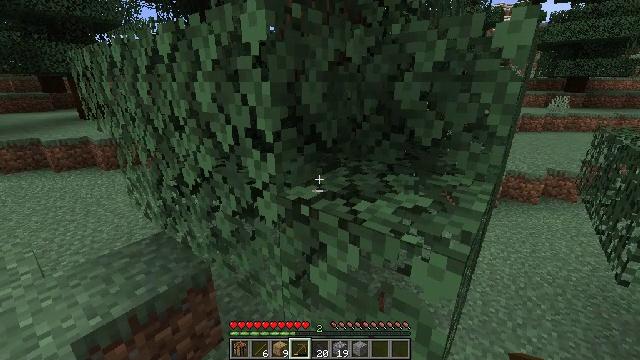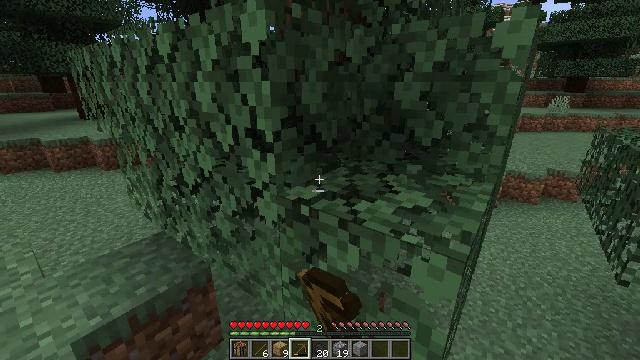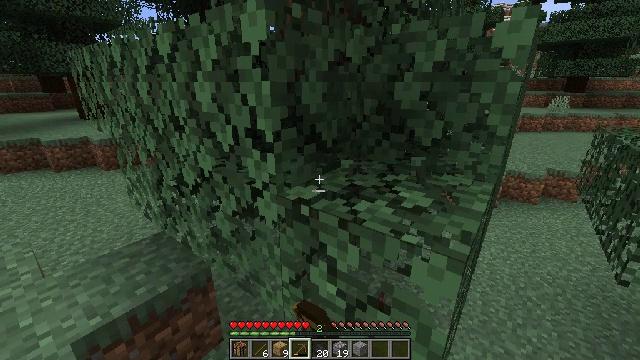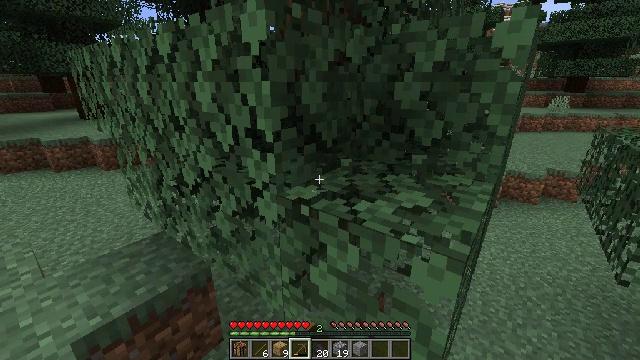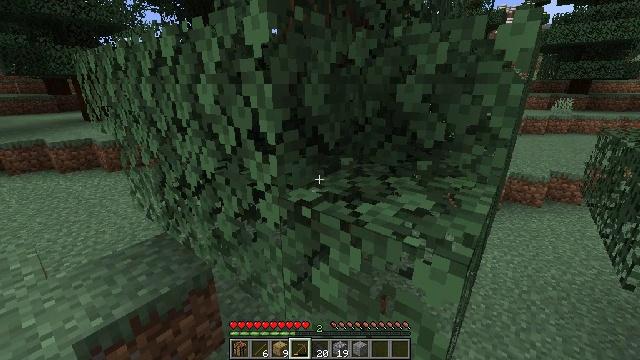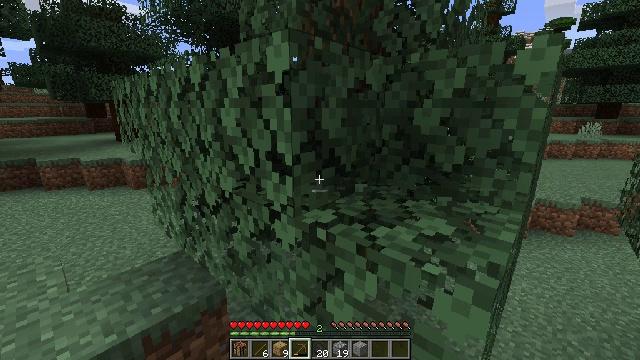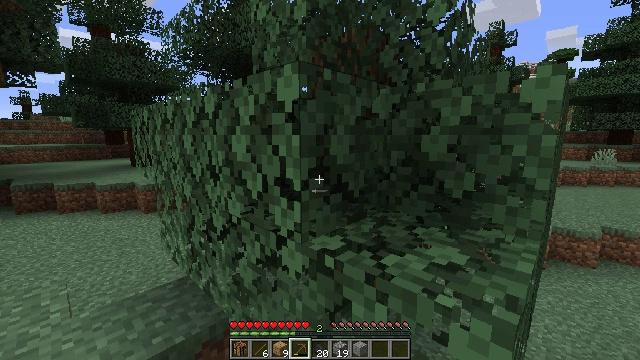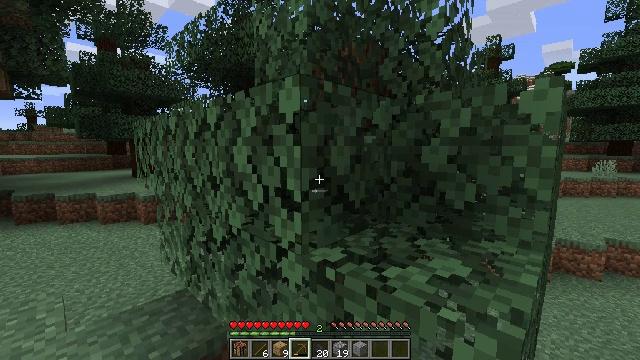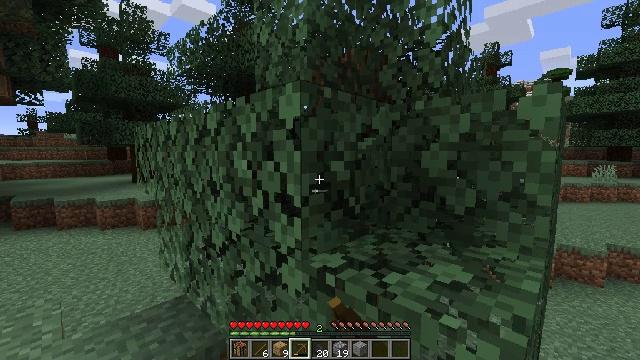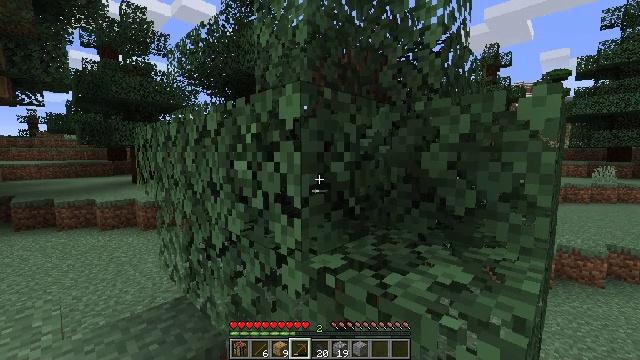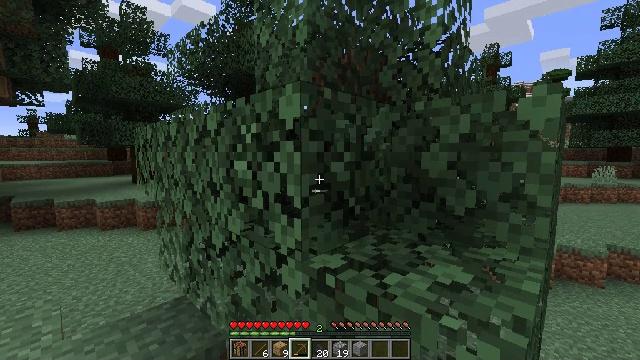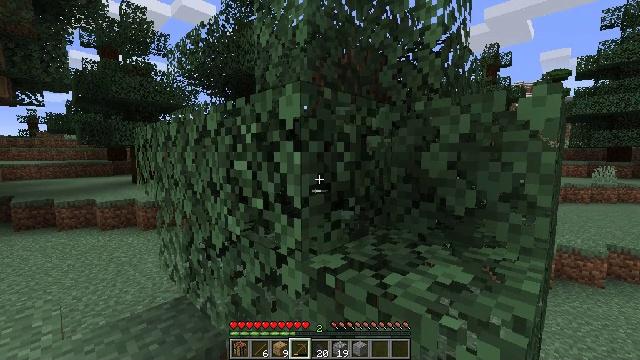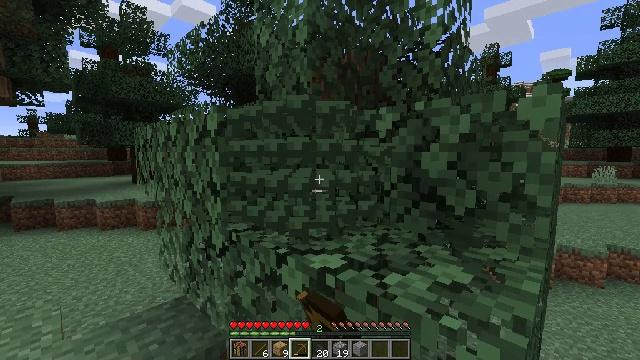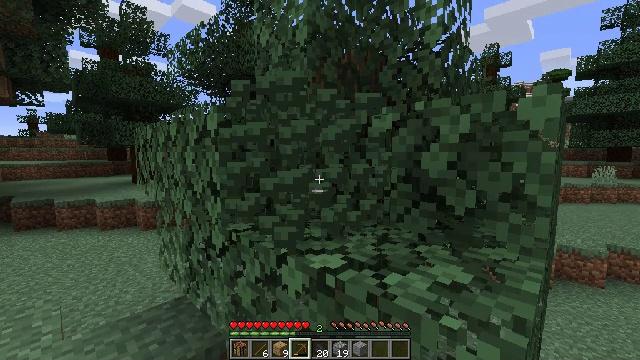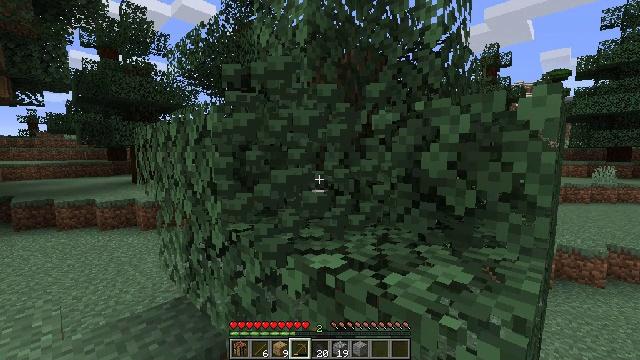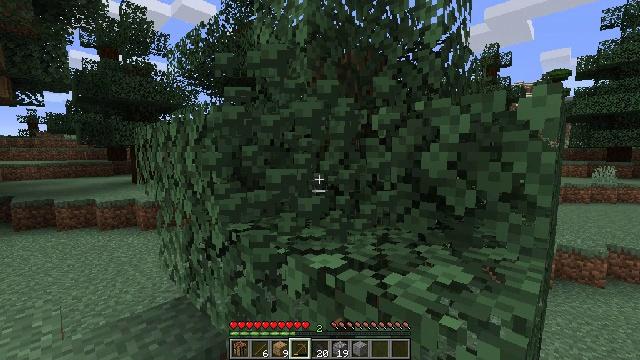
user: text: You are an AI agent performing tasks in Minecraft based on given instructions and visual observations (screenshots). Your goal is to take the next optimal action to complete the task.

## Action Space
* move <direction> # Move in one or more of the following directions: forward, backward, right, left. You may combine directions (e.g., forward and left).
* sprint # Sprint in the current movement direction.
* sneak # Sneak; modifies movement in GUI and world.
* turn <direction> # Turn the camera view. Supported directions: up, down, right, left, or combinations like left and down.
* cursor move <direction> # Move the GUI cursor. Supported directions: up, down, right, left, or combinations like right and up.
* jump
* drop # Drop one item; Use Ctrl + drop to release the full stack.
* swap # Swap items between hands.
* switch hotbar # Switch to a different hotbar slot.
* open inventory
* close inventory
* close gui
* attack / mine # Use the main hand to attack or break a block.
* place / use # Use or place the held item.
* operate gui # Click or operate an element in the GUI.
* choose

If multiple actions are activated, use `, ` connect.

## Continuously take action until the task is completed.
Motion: motion action
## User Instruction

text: Mine oak leaves.
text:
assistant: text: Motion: attack / mine
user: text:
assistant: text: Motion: attack / mine
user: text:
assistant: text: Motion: no_op
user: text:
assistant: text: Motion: no_op
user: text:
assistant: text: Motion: turn left and up
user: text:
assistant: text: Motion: turn left and up
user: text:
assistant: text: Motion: turn up, attack / mine
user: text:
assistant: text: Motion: turn up, attack / mine
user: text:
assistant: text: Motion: attack / mine
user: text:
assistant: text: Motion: attack / mine
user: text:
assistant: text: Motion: attack / mine
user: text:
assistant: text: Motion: attack / mine
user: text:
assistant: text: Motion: attack / mine
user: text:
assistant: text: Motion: attack / mine
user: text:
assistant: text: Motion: attack / mine
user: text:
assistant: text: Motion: attack / mine
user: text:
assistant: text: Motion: move left, attack / mine
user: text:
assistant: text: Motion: move left, attack / mine
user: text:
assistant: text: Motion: move left, attack / mine
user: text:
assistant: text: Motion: move left, turn left, attack / mine
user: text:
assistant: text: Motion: move left, turn left, attack / mine
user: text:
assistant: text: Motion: move left, attack / mine
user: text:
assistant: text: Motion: move left, attack / mine
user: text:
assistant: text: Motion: move left, attack / mine
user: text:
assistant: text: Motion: turn right, attack / mine
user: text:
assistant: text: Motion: turn right, attack / mine
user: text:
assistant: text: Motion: turn right, attack / mine
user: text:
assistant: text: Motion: turn right, attack / mine
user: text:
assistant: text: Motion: move forward, attack / mine
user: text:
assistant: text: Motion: move forward, turn right, attack / mine